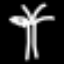
Label: palm tree